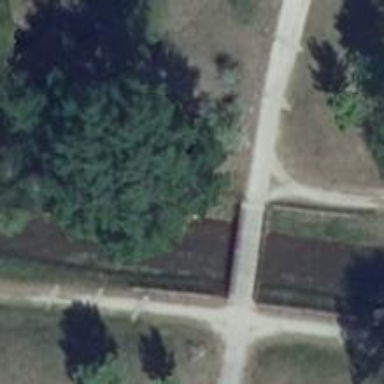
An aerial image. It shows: Footway on bridge.